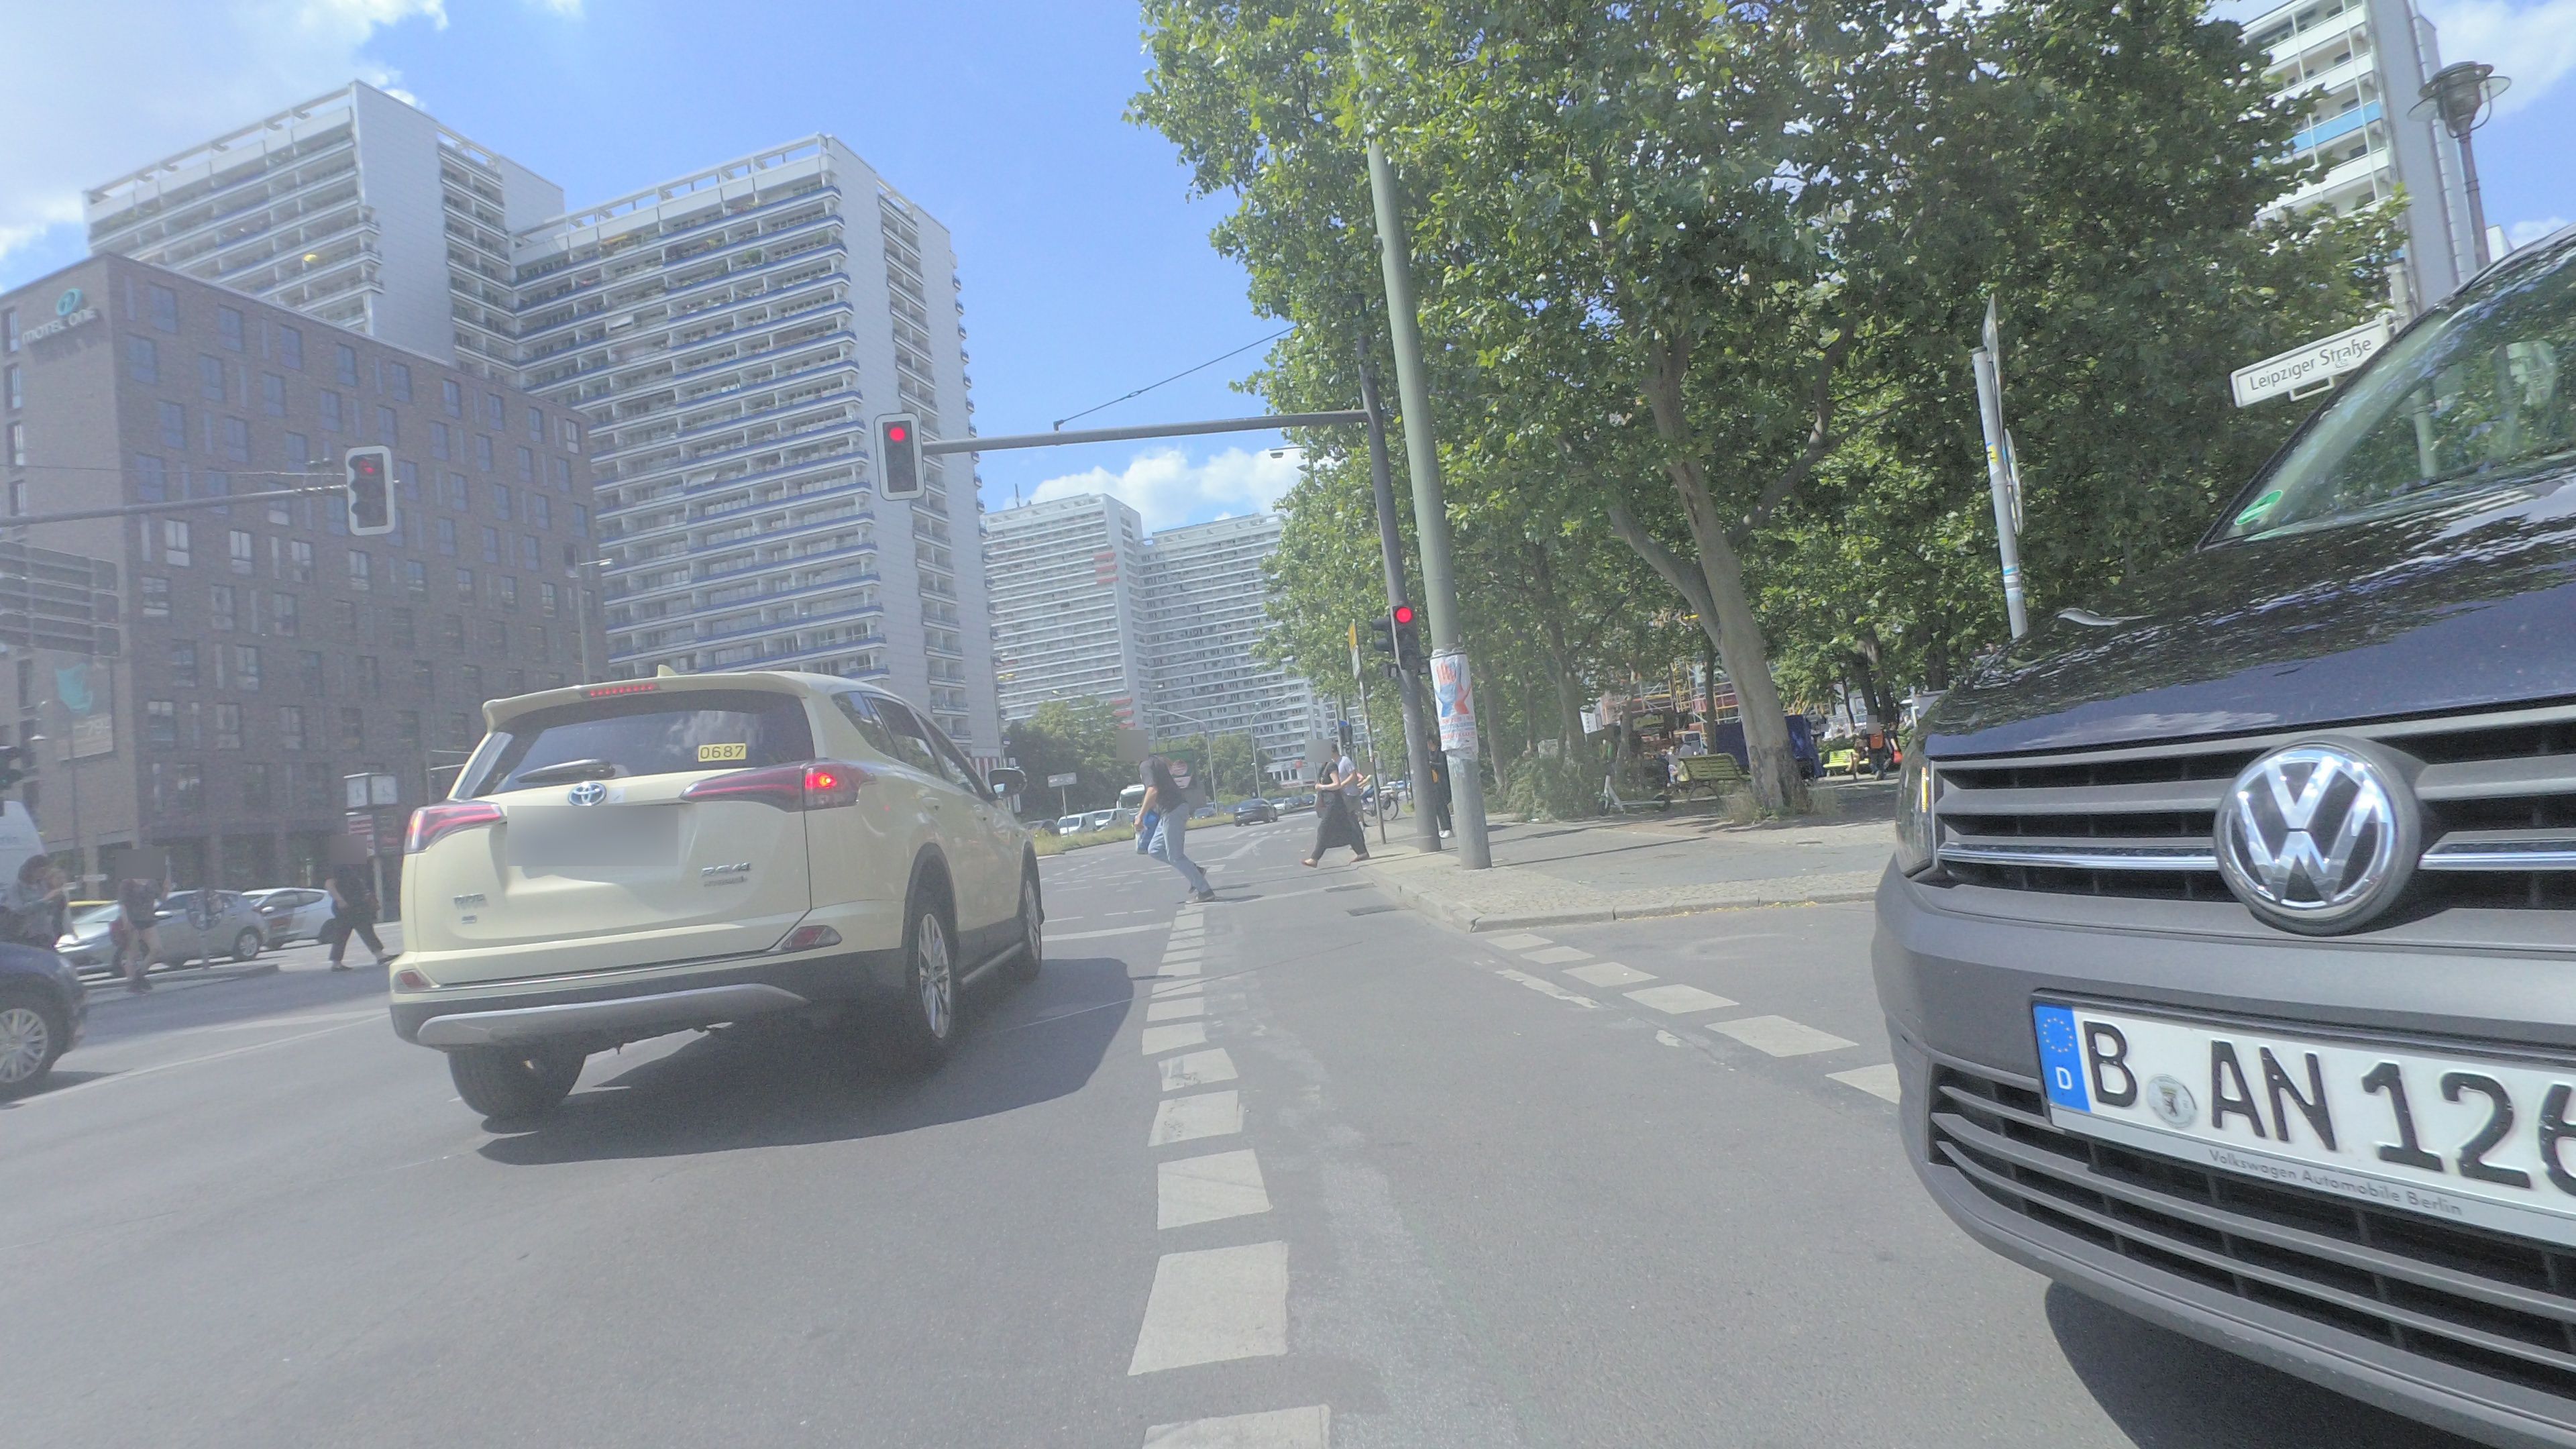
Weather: clear
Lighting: day
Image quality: good
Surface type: driving surface
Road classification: service, cycleway
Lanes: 3
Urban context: urban centre
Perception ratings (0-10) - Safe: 1.62, Lively: 8.87, Beautiful: 3.72, Boring: 1.68, Depressing: 2.81, Wealthy: 3.45